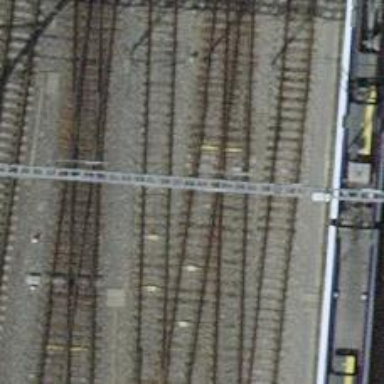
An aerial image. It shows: Single-track railway siding with electrified contact lines.